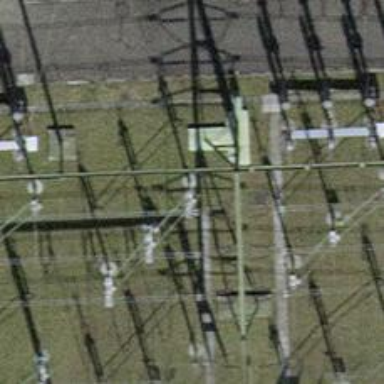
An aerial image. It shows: Busbar power line.